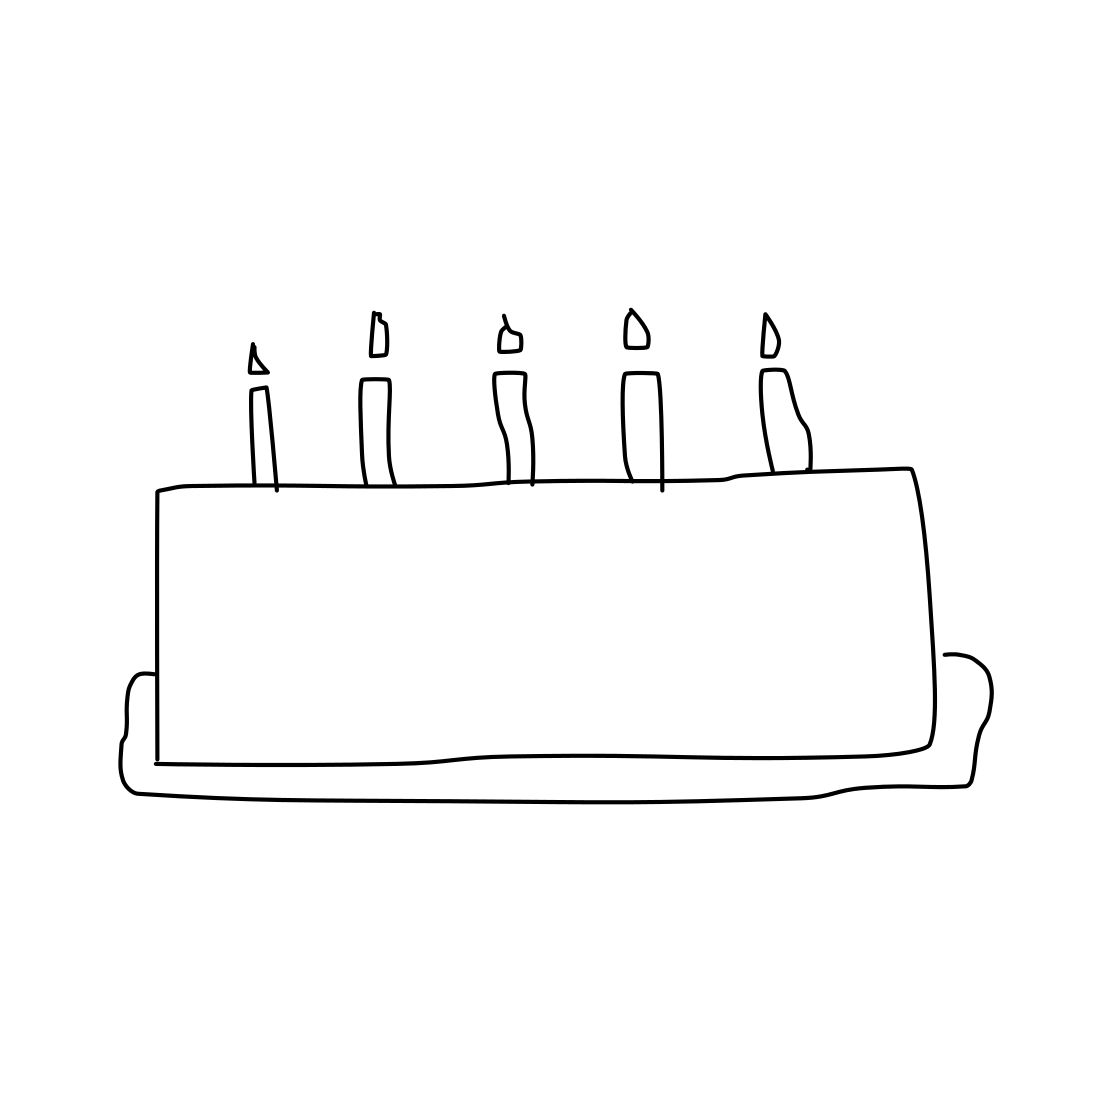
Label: cake